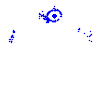
Particle: pion